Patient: sex F, age 61
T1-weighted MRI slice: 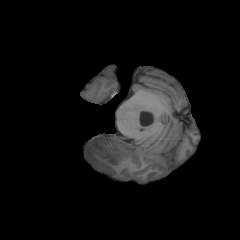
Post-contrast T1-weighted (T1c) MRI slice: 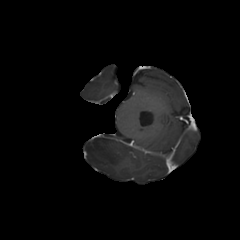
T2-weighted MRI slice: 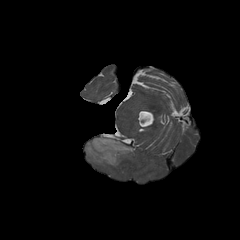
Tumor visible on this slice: yes
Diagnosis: Astrocytoma, IDH-wildtype
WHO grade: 2